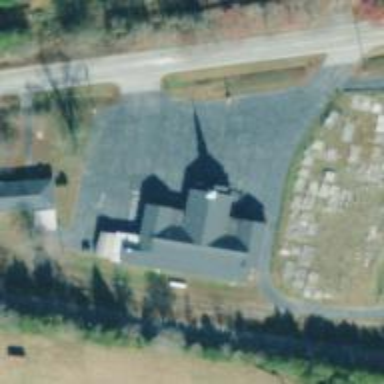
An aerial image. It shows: Place of worship.